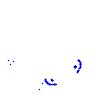
Particle: pion